Interaction volume radius: 5 \u00c5
Interaction volume height: 10 \u00c5
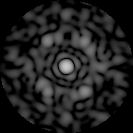
Disorder parameter: 0.6393